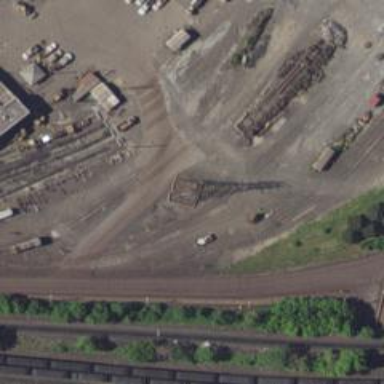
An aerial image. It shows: Rail spur service.